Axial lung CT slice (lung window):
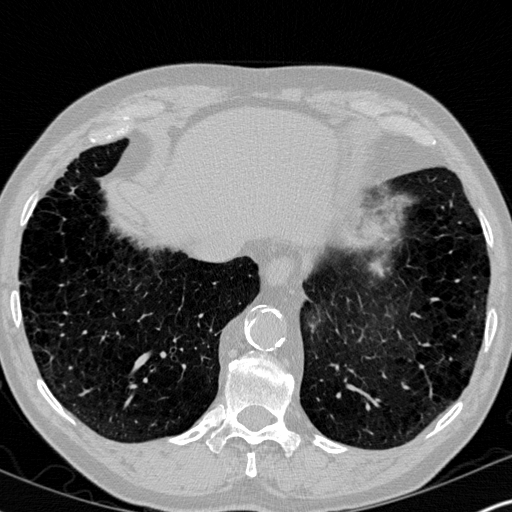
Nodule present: no